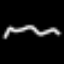
Label: squiggle